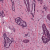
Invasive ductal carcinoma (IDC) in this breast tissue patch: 1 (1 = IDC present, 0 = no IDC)